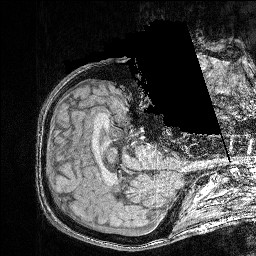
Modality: FLASH
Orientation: axial
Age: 30
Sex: male